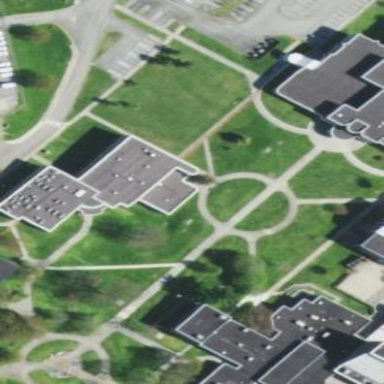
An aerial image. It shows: View of university building.